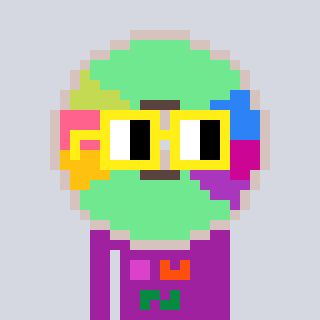
a pixel art character with square yellow glasses, a cd-shaped head and a magenta-colored body on a cool background